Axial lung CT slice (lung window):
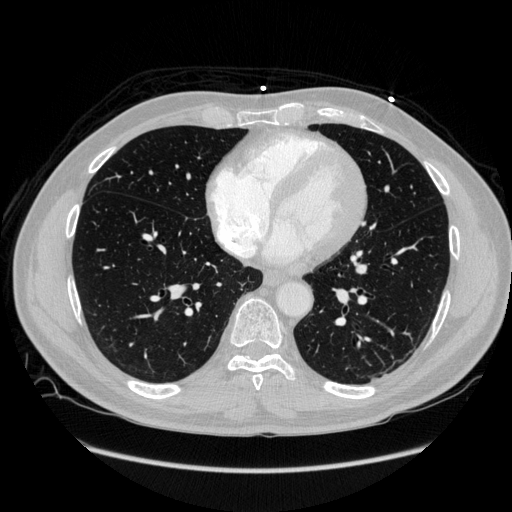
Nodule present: no